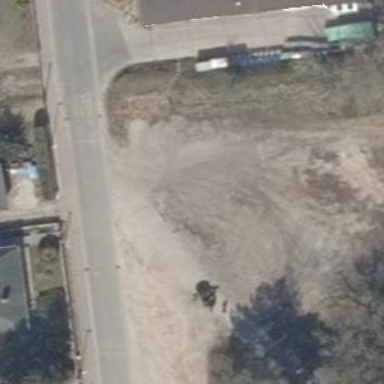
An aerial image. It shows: Parking area with sandy surface.